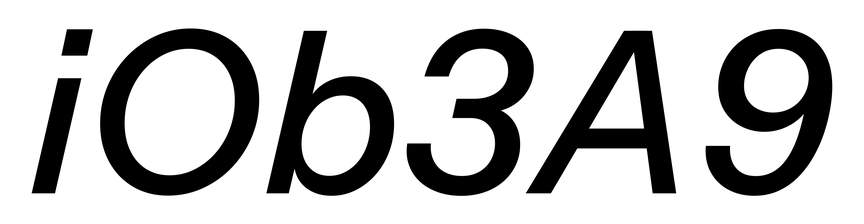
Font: InstrumentSans-Italic_Medium_Italic